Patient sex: M
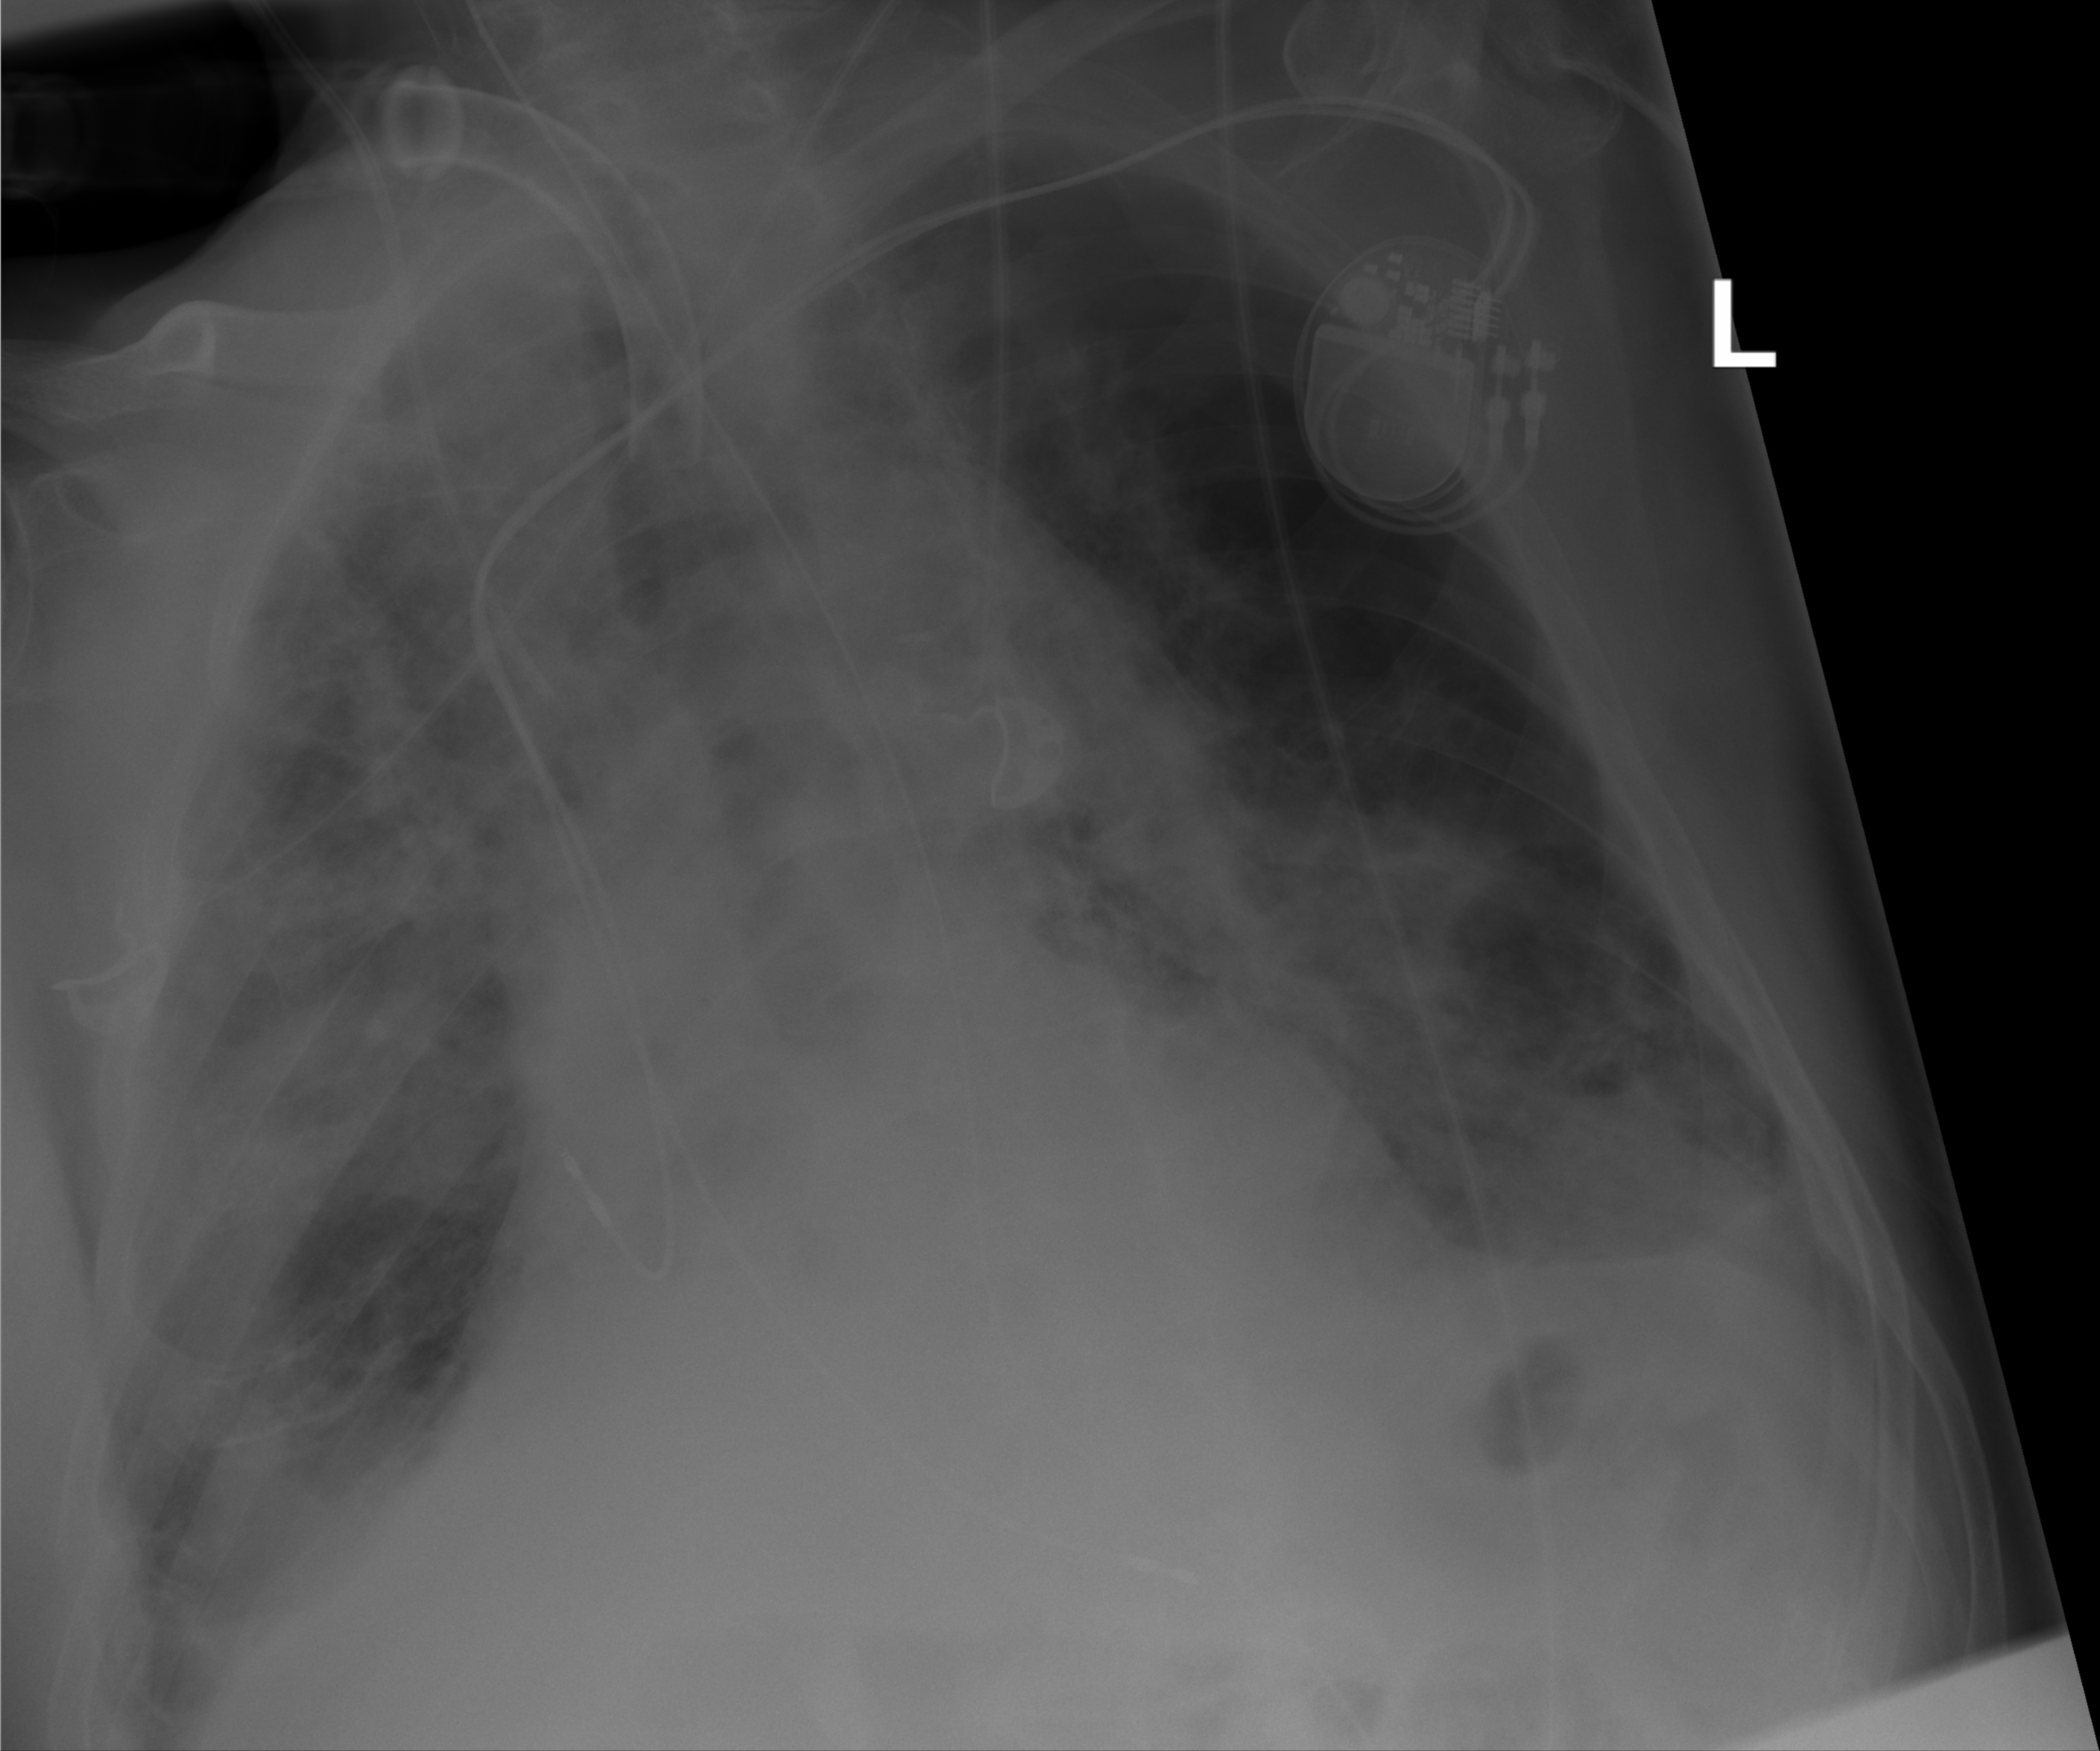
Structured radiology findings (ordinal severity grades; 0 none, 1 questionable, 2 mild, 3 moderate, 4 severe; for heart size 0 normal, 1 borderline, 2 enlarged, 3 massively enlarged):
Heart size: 2
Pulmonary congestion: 2
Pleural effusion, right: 2
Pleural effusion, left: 2
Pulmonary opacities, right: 3
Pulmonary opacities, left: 2
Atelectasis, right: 3
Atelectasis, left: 3